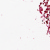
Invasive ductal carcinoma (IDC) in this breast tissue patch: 0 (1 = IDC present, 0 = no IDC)